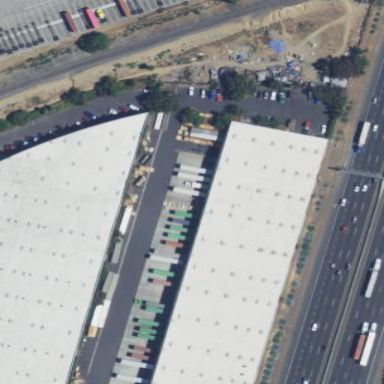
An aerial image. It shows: Warehouse.